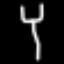
Label: fork